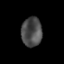
Tissue: lung
Cell type: T cells
Senescence score: 0.2333
Nuclear area (px): 587
Mean DAPI intensity: 75.738